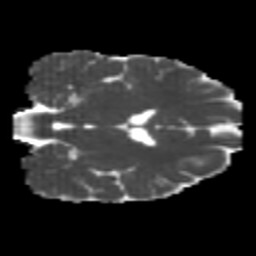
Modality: MD
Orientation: coronal
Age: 23
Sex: female
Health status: healthy
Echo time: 0.074 s